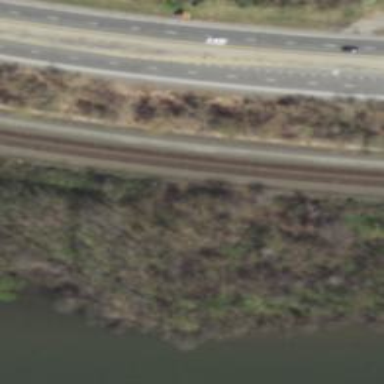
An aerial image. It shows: Railway track.